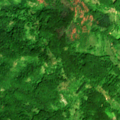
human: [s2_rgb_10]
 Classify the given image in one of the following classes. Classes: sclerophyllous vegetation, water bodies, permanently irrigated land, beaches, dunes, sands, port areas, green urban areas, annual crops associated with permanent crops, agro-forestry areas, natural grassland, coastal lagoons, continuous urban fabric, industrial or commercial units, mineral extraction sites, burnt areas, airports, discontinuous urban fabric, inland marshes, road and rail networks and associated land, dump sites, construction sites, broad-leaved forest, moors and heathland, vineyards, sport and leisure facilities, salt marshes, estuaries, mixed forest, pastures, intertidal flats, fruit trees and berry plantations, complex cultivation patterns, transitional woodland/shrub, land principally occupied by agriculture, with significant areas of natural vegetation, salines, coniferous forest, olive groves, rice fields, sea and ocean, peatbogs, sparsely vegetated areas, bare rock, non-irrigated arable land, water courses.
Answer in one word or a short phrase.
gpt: broad-leaved forest, transitional woodland/shrub